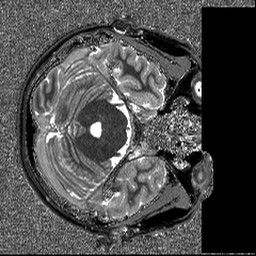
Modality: T1map
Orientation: axial
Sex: male